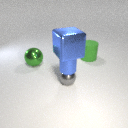
large blue metal cube above small blue metal cylinder